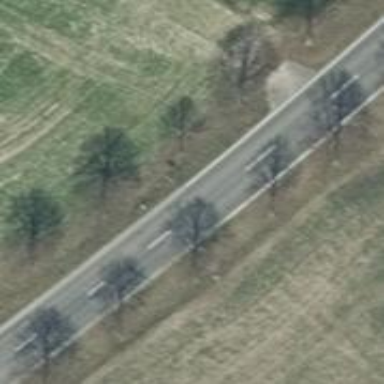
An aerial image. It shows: Secondary road with asphalt surface.